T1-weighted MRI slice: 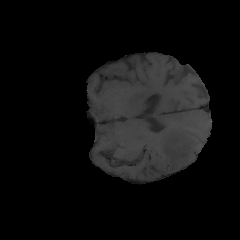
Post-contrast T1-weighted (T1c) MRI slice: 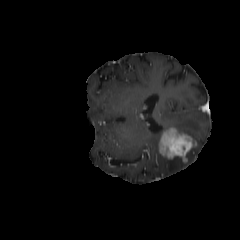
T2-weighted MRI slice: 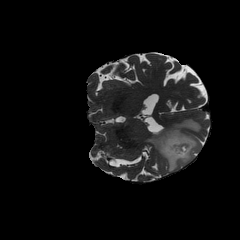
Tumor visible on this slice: yes